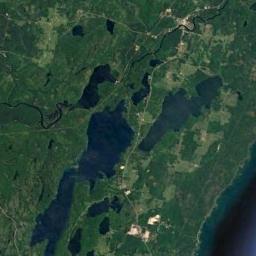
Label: wetland